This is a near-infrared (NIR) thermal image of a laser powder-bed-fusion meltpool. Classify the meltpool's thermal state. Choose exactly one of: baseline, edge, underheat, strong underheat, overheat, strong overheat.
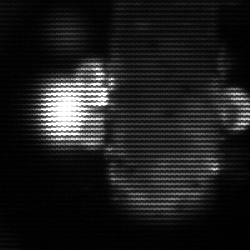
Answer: strong underheat